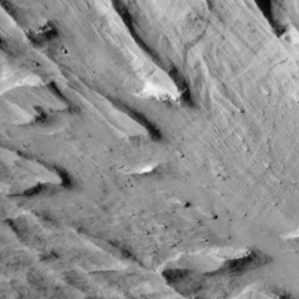
Label: non_frost